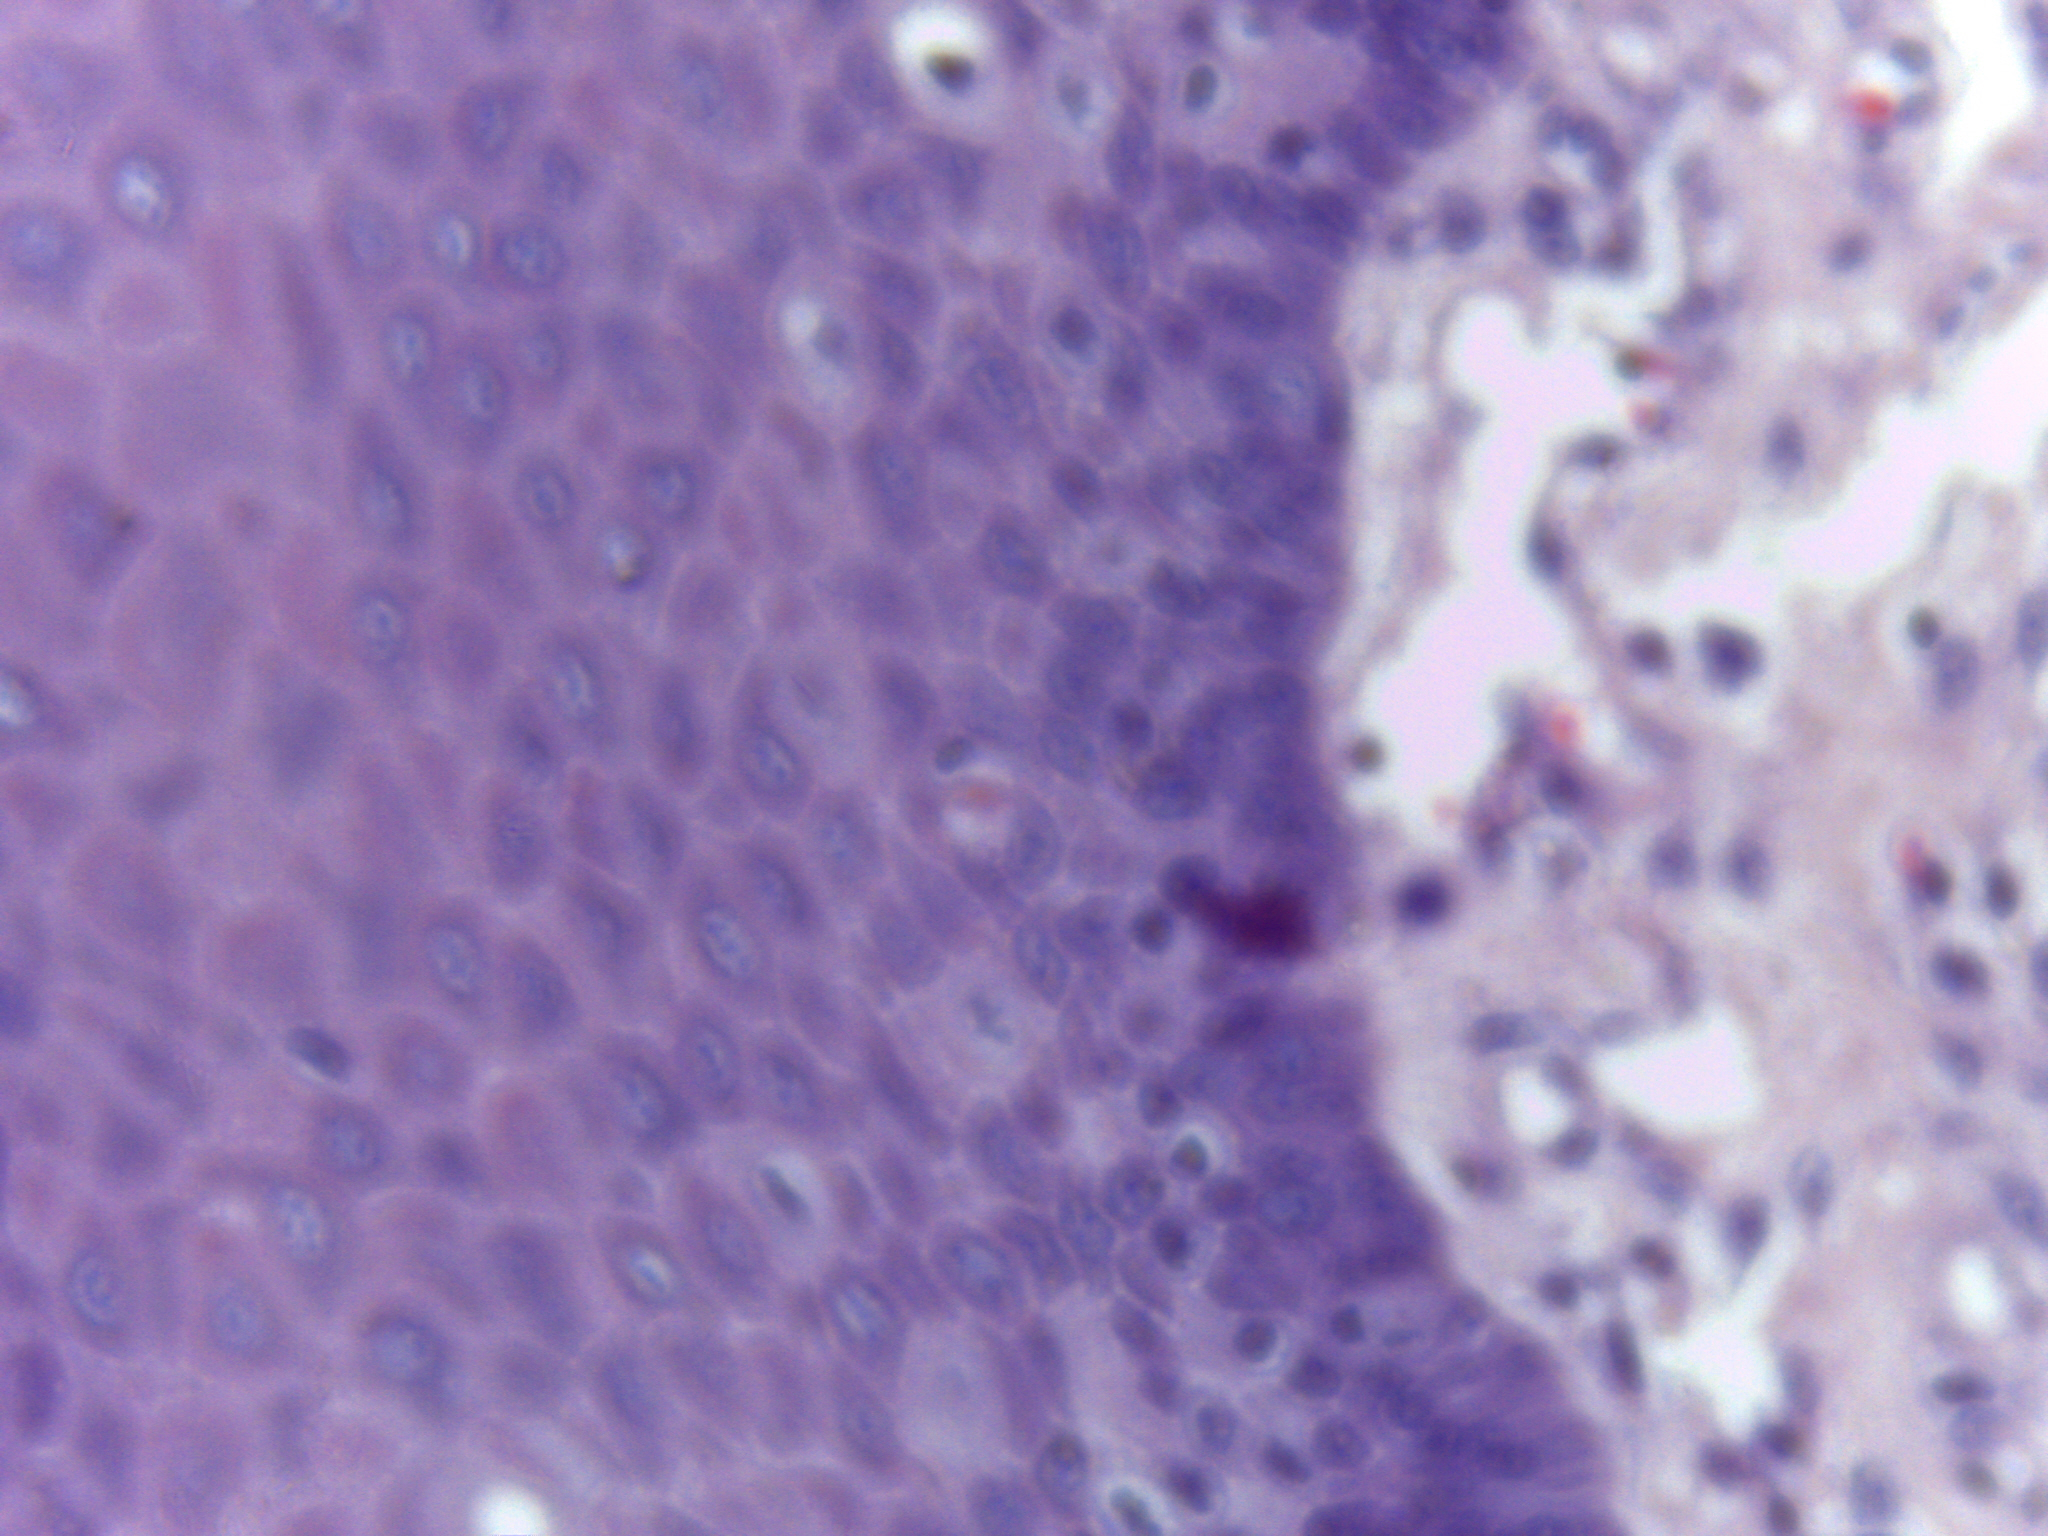
Diagnosis: Normal